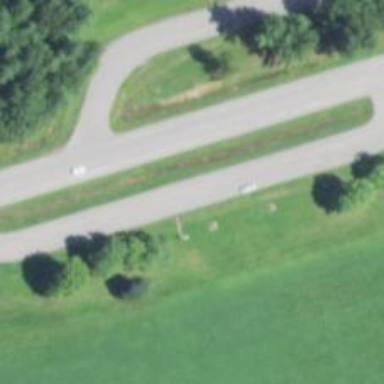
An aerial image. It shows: Frontage service road.